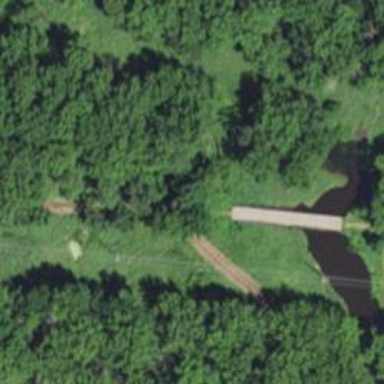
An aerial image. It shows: Track road with bridge.